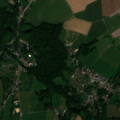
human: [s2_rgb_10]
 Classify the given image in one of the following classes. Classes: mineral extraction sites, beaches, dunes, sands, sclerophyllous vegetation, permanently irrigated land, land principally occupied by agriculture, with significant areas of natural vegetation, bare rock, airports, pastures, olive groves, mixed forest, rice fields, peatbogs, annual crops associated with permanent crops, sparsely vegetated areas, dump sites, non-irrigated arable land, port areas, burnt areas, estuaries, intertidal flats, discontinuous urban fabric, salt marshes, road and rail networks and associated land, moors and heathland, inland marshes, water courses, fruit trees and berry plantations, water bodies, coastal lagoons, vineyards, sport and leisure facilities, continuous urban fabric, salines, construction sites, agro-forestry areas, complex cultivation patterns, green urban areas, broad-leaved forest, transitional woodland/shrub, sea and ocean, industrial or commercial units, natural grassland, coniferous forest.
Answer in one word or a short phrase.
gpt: discontinuous urban fabric, non-irrigated arable land, pastures, complex cultivation patterns, land principally occupied by agriculture, with significant areas of natural vegetation, broad-leaved forest